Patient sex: F
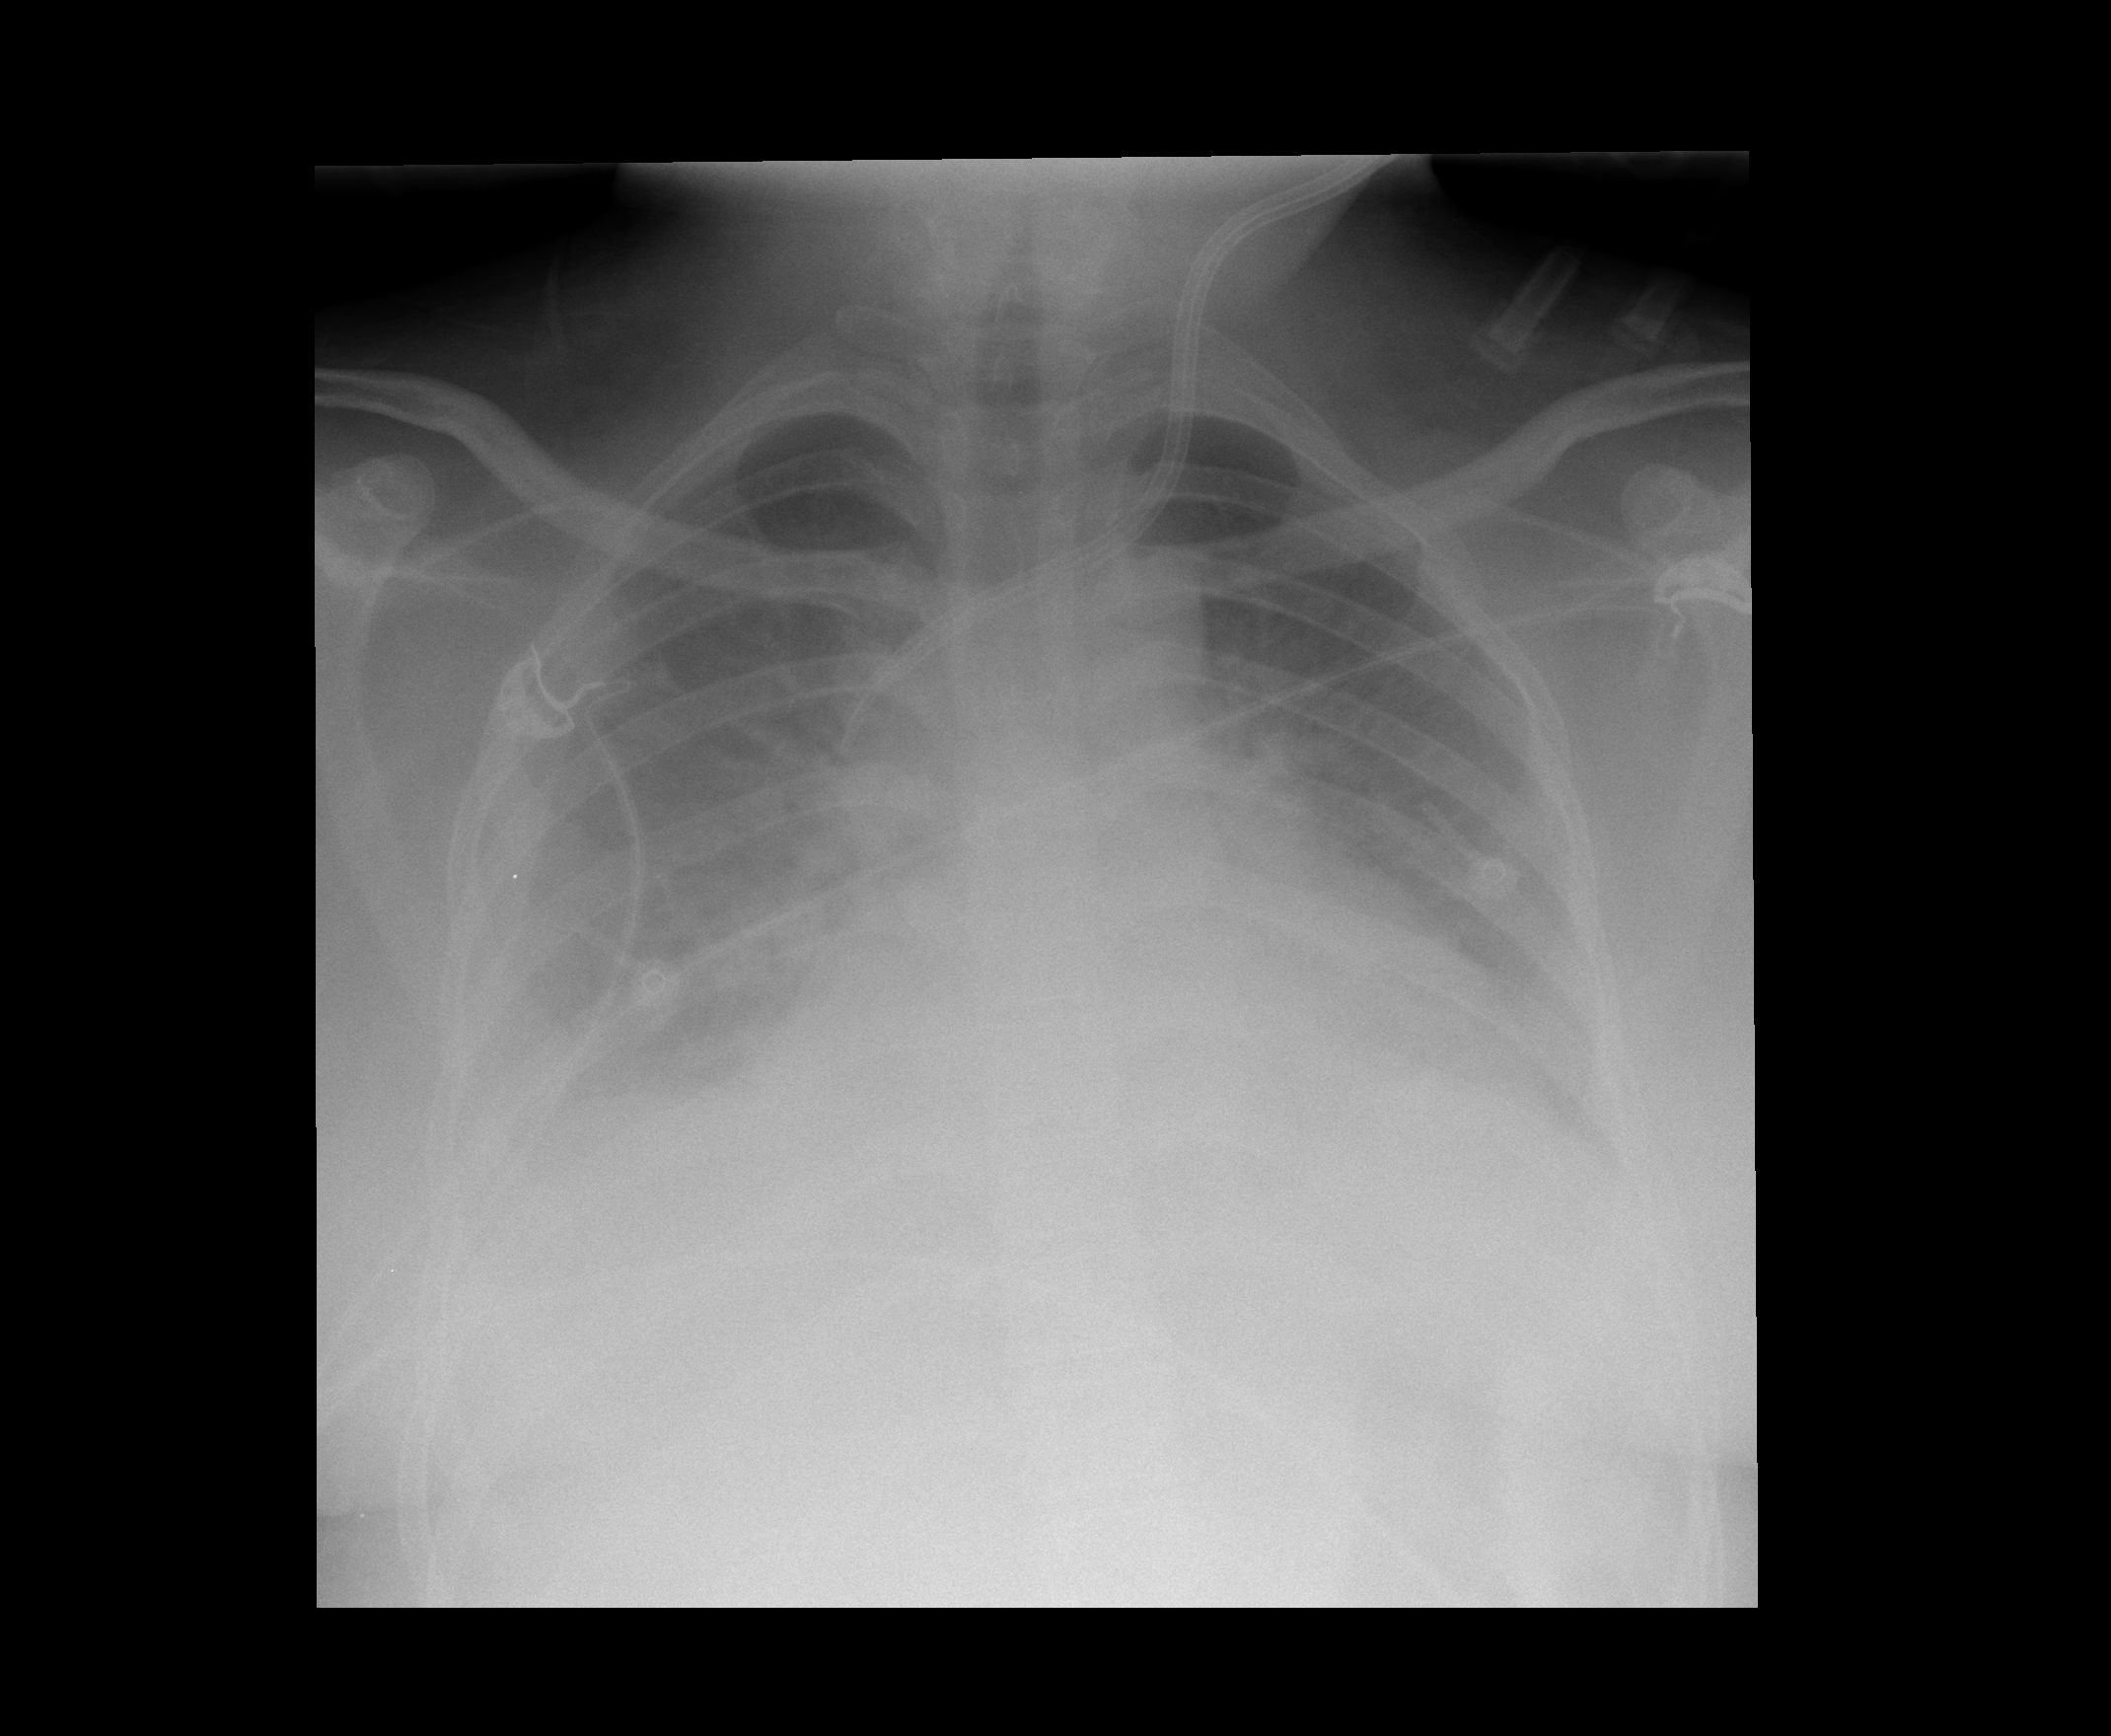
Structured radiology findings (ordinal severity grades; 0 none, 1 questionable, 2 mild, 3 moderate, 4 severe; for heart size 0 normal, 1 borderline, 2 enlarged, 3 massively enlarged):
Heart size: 2
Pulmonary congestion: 3
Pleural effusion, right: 3
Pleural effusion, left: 3
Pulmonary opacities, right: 2
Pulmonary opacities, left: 2
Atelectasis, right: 2
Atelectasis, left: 2